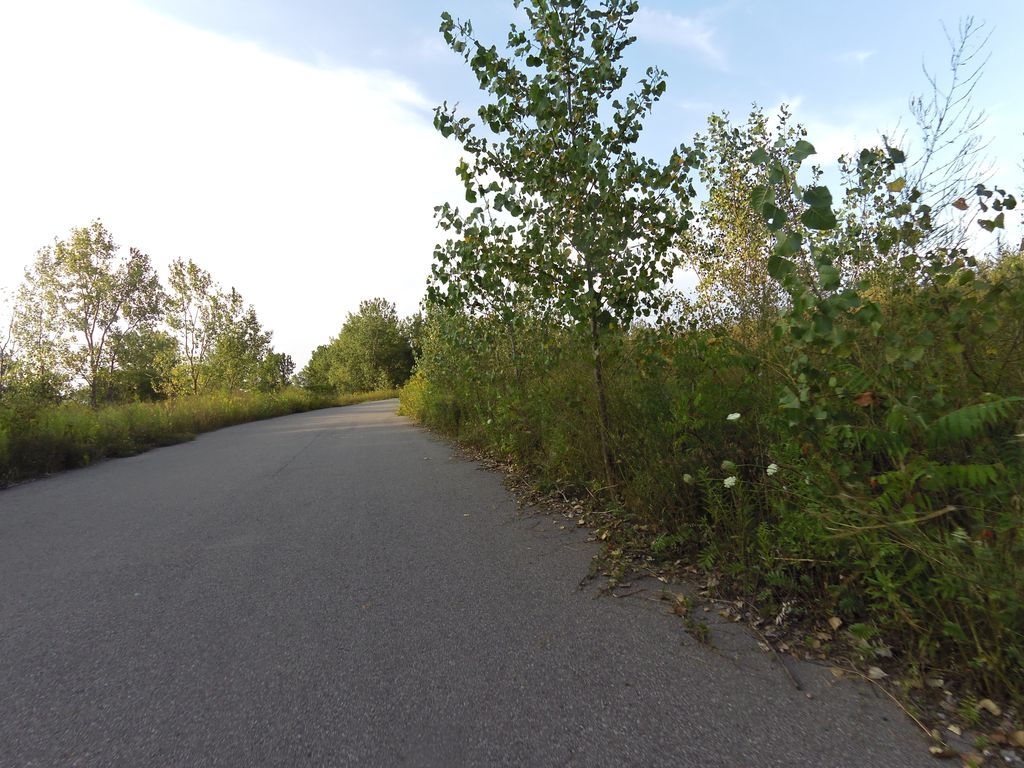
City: toronto